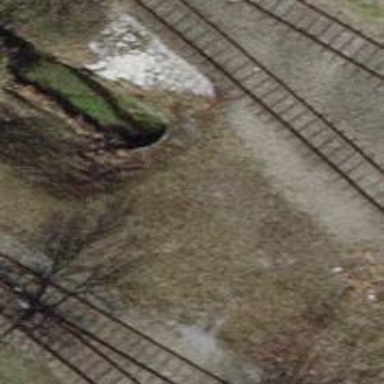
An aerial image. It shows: Tunnel.